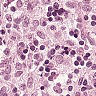
Metastatic tissue present: no